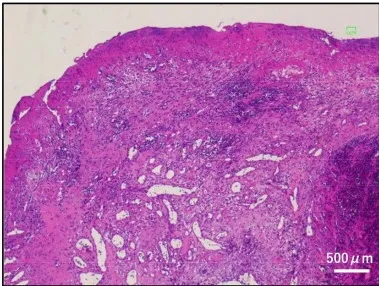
Histopathological findings. Hematoxylin-eosin stained images at 40x magnification. Scale bar = 500 microm. (b) Pathological findings of one region of the lesion. Capillary dilation and edematous stromal hyperplasia were observed, which were characteristic of pyogenic granuloma.
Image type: pathology (h&e)